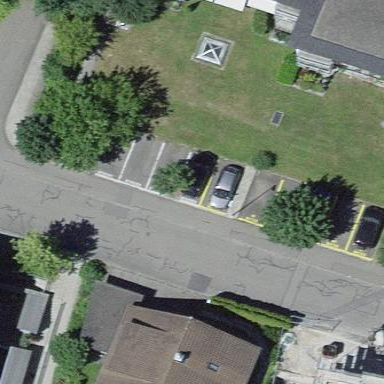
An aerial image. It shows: Parking area with surface.